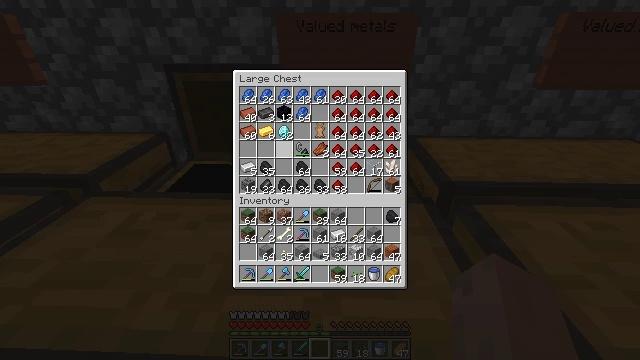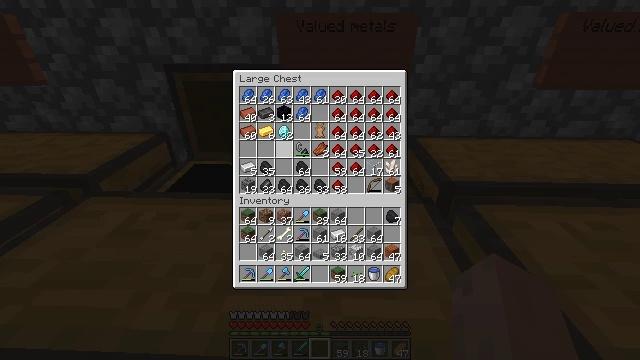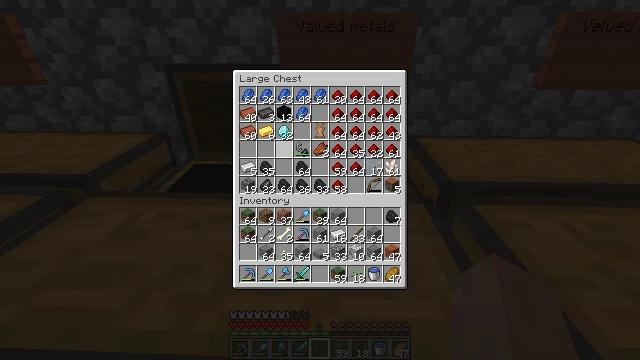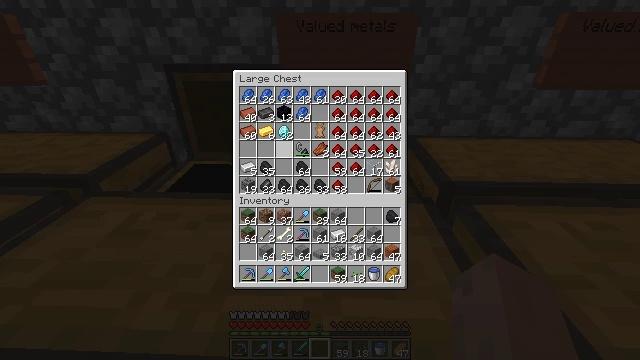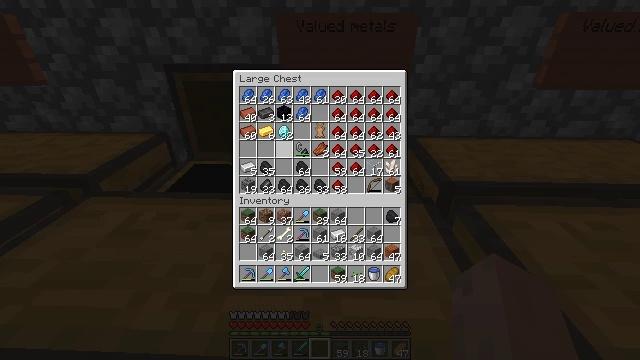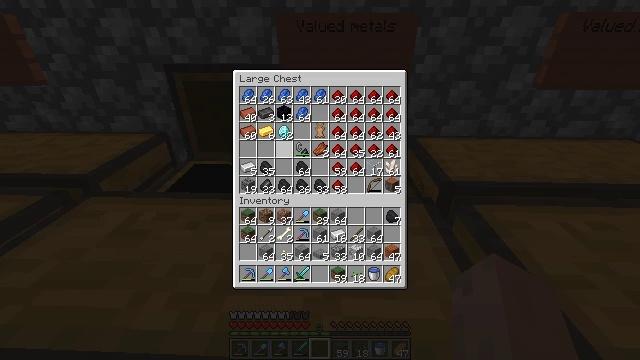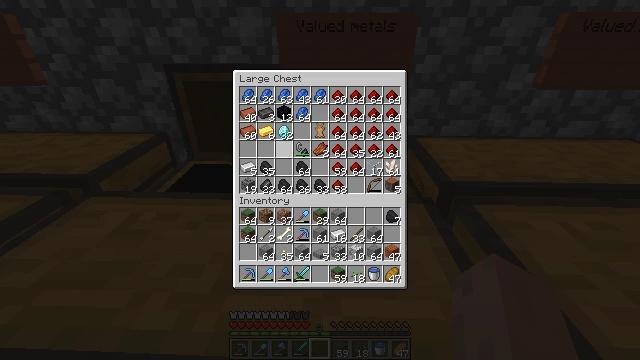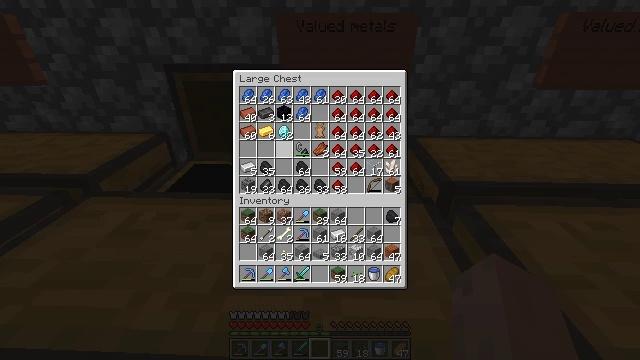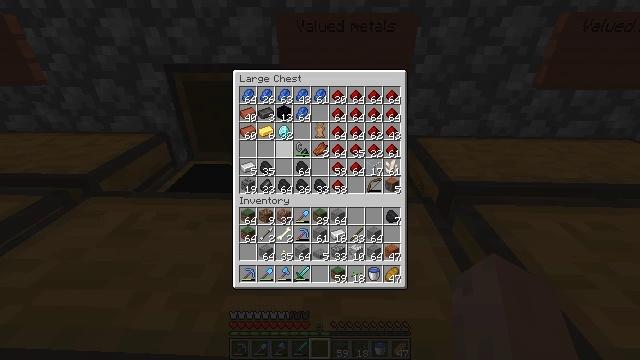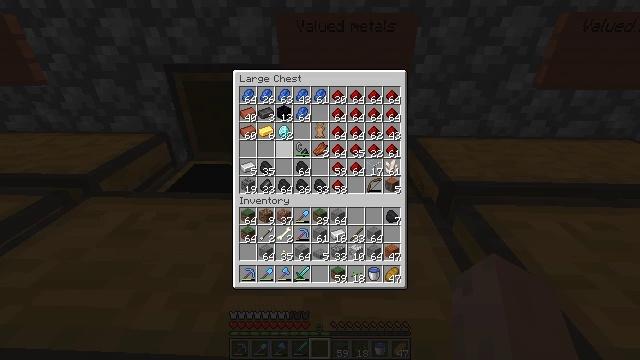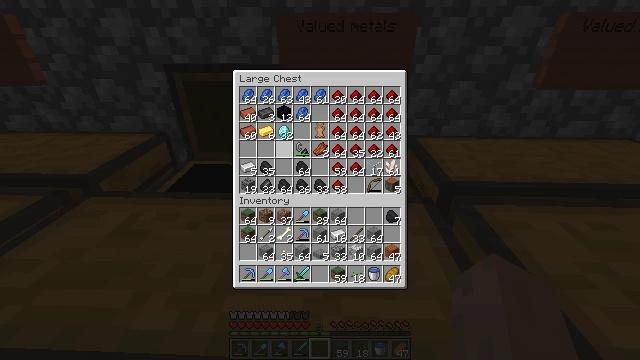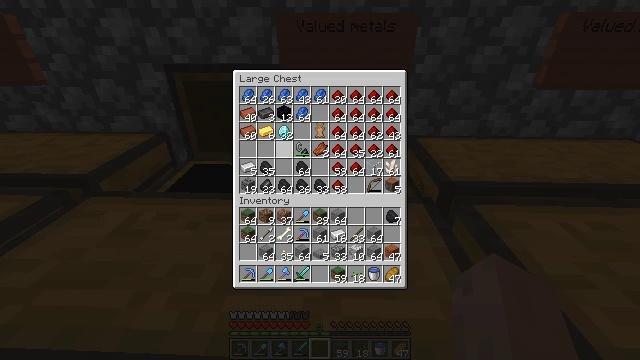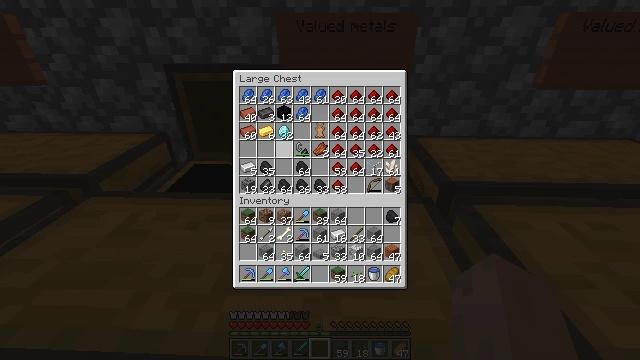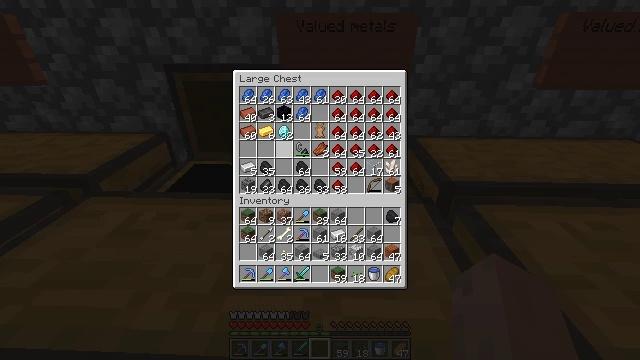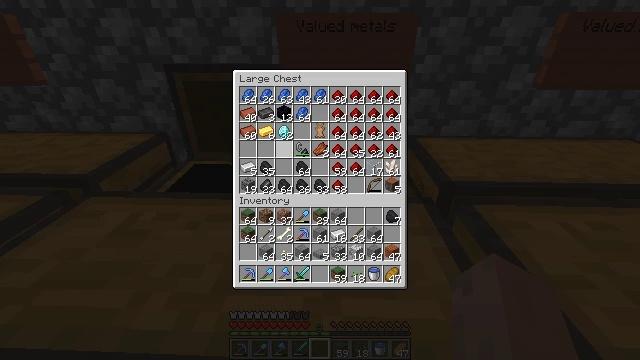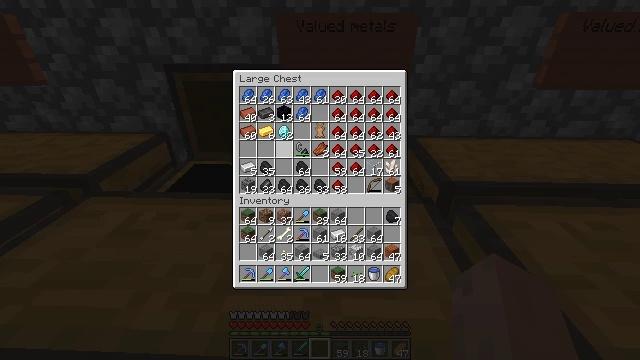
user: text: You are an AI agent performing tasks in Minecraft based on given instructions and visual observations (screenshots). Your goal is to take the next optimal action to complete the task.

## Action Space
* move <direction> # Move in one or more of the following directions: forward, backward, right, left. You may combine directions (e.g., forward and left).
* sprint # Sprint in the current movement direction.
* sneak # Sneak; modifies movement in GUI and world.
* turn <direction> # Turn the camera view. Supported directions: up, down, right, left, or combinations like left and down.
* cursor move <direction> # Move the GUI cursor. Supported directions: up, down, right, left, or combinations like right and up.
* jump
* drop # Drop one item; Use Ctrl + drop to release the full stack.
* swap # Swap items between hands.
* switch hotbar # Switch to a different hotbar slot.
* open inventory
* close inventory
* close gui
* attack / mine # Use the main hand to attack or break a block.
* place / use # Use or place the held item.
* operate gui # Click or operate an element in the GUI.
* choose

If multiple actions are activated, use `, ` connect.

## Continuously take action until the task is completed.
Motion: motion action
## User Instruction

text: Remove a grass block from the inventory.
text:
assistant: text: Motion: no_op
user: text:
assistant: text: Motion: no_op
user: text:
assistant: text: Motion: no_op
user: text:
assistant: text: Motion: no_op
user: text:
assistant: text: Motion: no_op
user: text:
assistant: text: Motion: no_op
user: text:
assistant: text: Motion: no_op
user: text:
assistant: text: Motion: no_op
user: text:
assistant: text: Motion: no_op
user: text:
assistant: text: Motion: no_op
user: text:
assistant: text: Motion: no_op
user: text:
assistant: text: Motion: no_op
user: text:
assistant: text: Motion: no_op
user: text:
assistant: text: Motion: no_op
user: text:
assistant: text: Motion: no_op
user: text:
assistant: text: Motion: no_op
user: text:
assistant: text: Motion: no_op
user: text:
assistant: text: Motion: no_op
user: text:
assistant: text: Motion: no_op
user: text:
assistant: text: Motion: no_op
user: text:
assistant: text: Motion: no_op
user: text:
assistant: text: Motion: no_op
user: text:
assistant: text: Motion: no_op
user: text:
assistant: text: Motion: turn right
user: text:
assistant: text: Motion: turn right
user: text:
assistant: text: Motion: turn right
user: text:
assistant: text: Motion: turn right
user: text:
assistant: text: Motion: turn right
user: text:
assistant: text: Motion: turn right
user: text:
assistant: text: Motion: turn right